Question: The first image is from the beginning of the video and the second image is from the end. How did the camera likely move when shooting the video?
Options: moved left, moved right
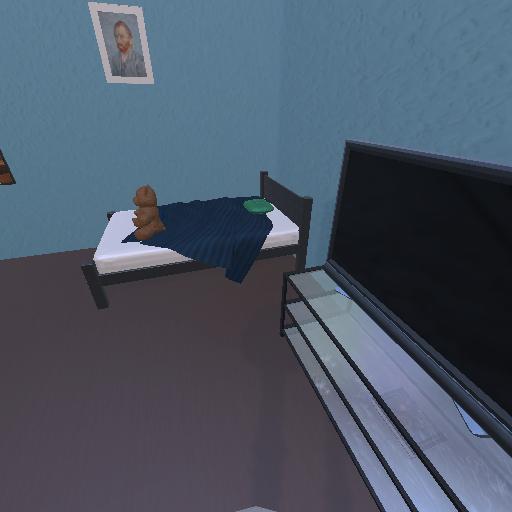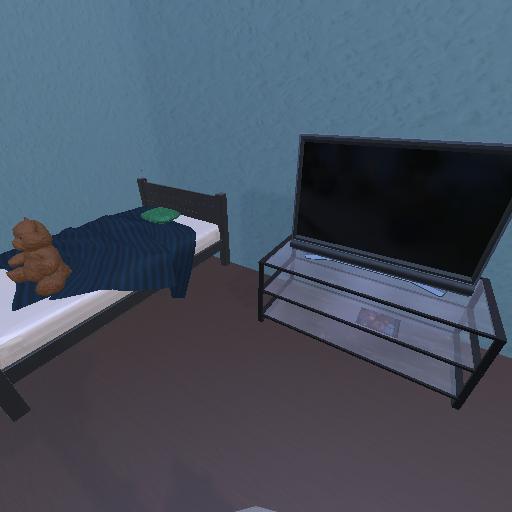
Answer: moved left